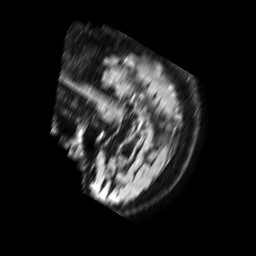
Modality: FLAIR
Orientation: sagittal
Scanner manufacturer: philips
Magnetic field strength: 1.5 T
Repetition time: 6 s
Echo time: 0.1013 s